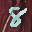
Label: 8